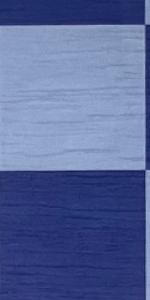
Label: Empty